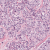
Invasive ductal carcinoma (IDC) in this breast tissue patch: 1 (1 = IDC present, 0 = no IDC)